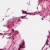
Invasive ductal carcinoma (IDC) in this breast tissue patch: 0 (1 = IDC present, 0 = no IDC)